Field crop: maize
Growth stage: 2
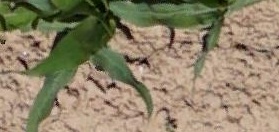
Species: maize